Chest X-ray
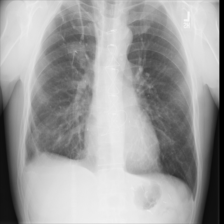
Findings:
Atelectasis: negative
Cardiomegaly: negative
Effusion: negative
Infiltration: negative
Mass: negative
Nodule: negative
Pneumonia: negative
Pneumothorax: negative
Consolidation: negative
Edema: negative
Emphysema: negative
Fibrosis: negative
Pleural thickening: negative
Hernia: negative